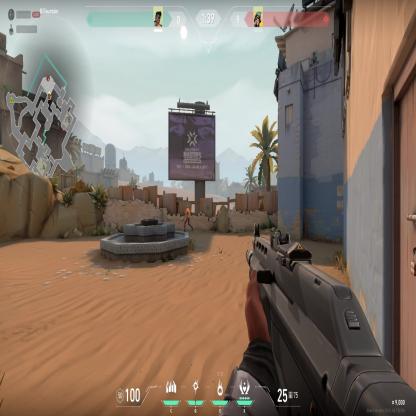
Label: enemy